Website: lowes
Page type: payment
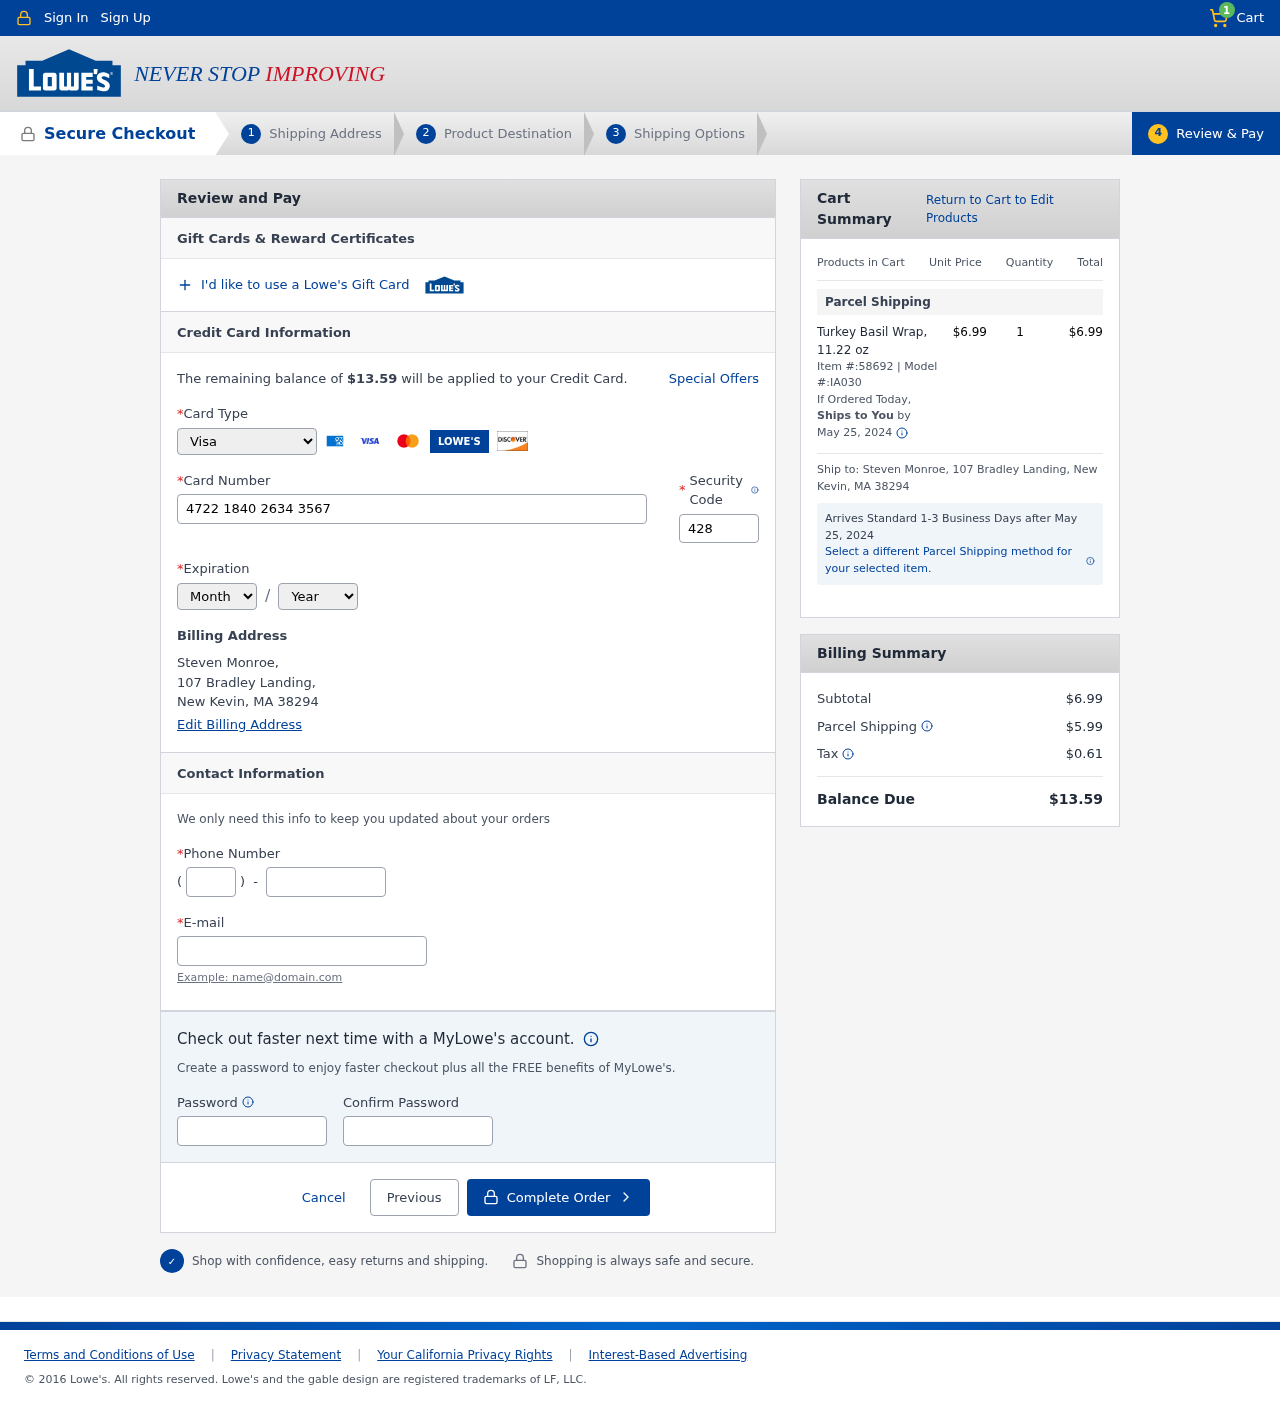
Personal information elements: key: PII_CARD_CVV
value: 428
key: PII_CARD_EXPIRY_MONTH
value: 08
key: PII_CARD_EXPIRY_YEAR
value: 26
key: PII_CARD_NUMBER
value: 4722 1840 2634 3567
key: PII_CARD_TYPE
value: Visa
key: PII_CITY_STATE_ZIP
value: New Kevin, MA 38294
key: PII_EMAIL
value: steven.monroe@gmail.com
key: PII_FULLNAME
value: Steven Monroe,
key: PII_PHONE
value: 4904014194
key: PII_PHONE_AREA
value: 490
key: PII_STREET
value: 107 Bradley Landing
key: PII_STREET
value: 107 Bradley Landing,
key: PII_FULLNAME2
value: Steven Monroe
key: PII_CITY
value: New Kevin
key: PII_STATE_ABBR
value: MA
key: PII_POSTCODE
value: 38294
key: PII_POSTCODE_FULL
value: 38294
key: PII_CITY_STATE
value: New Kevin, MA
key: PII_POSTCODE_NUMERIC
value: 38294
Product elements: key: PRODUCT1_NAME
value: Turkey Basil Wrap, 11.22 oz
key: PRODUCT1_PRICE
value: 6.99
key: PRODUCT1_QUANTITY
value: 1
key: PRODUCT1_ITEM
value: Item #:58692
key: PRODUCT1_MODEL
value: Model #:IA030
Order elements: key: ORDER_NUM_ITEMS
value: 1
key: ORDER_TOTAL
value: $13.59
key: ORDER_SHIPPING_DATE
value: May 25, 2024
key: ORDER_SUBTOTAL
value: $6.99
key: ORDER_SHIPPING_DATE2
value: May 25, 2024
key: ORDER_SHIPPING_COST
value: $5.99
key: ORDER_TAX
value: $0.61